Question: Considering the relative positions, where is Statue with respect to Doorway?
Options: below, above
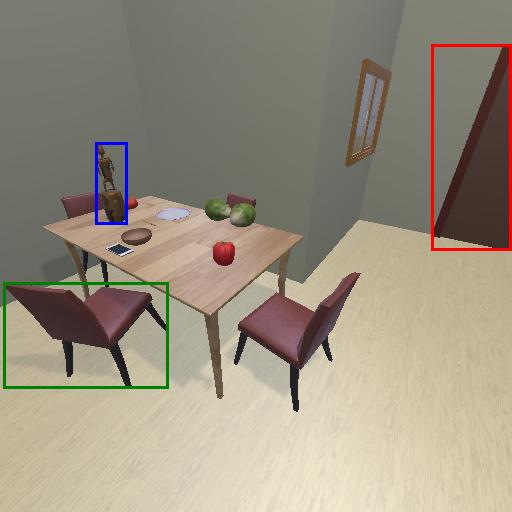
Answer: below